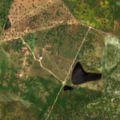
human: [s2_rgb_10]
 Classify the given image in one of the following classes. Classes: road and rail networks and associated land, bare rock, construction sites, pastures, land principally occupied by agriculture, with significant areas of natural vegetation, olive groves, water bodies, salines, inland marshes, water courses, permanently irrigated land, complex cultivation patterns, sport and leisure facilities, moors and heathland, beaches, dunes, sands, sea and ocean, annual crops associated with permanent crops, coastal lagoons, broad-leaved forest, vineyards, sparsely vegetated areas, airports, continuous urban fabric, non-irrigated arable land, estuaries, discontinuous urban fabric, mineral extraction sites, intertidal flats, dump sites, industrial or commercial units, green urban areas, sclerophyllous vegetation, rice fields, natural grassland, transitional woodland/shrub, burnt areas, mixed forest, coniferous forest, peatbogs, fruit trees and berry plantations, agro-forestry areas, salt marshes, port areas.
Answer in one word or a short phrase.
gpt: continuous urban fabric